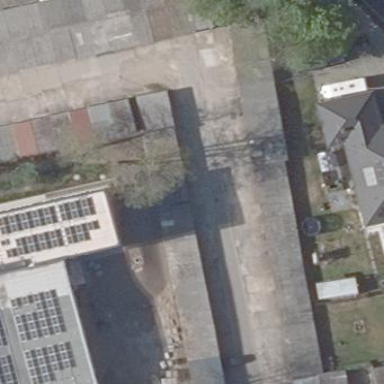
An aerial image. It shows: Garage building.